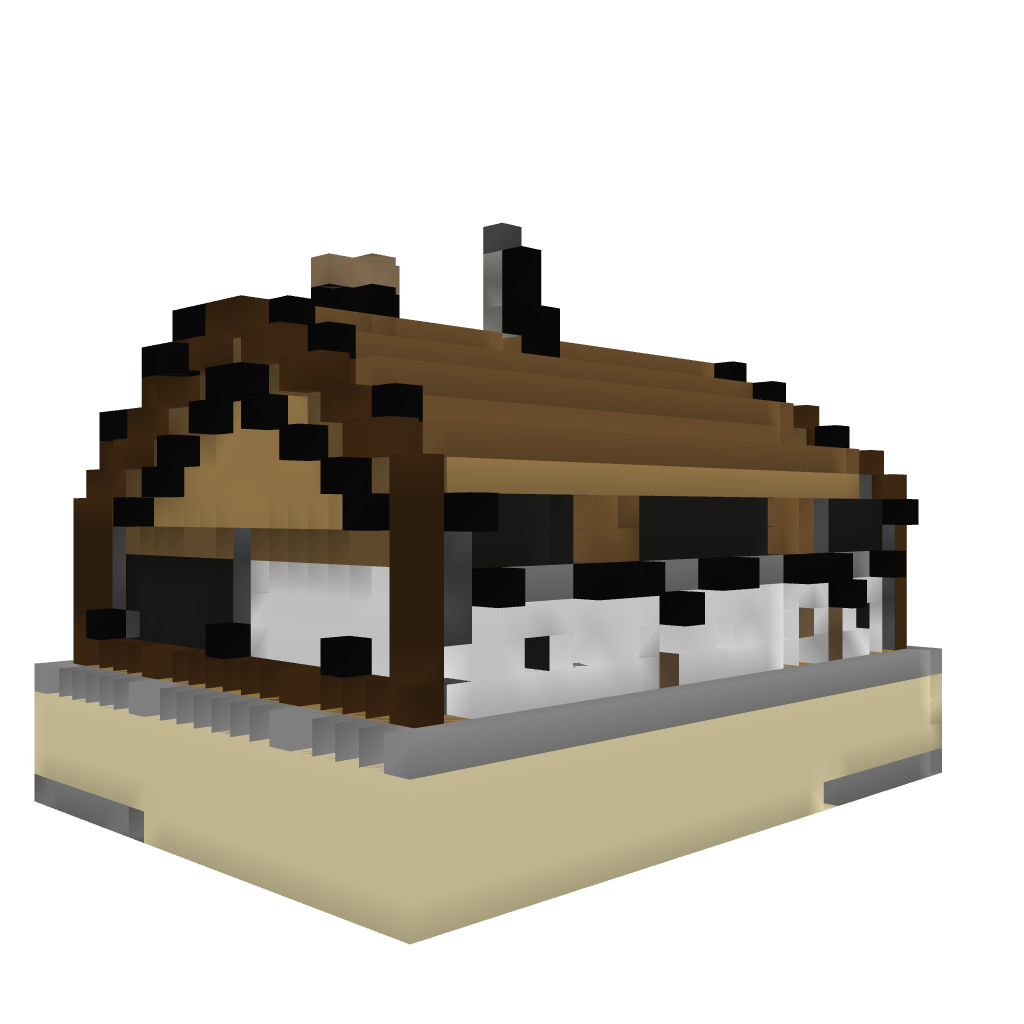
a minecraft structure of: The Krusty Krab